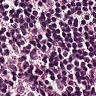
Metastatic tissue present: yes